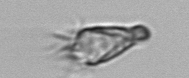
Label: Paratontonia_gracillima